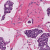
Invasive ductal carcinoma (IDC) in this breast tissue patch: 1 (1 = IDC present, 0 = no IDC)